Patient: sex F, age 67
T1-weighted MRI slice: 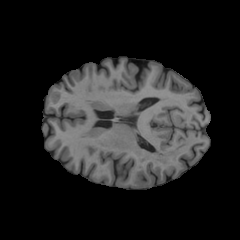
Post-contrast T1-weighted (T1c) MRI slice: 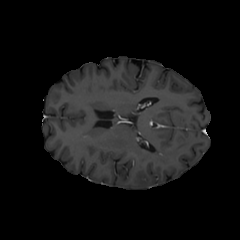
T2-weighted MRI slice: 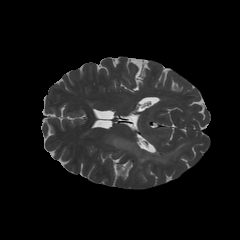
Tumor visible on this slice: yes
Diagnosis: Glioblastoma, IDH-wildtype
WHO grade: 4